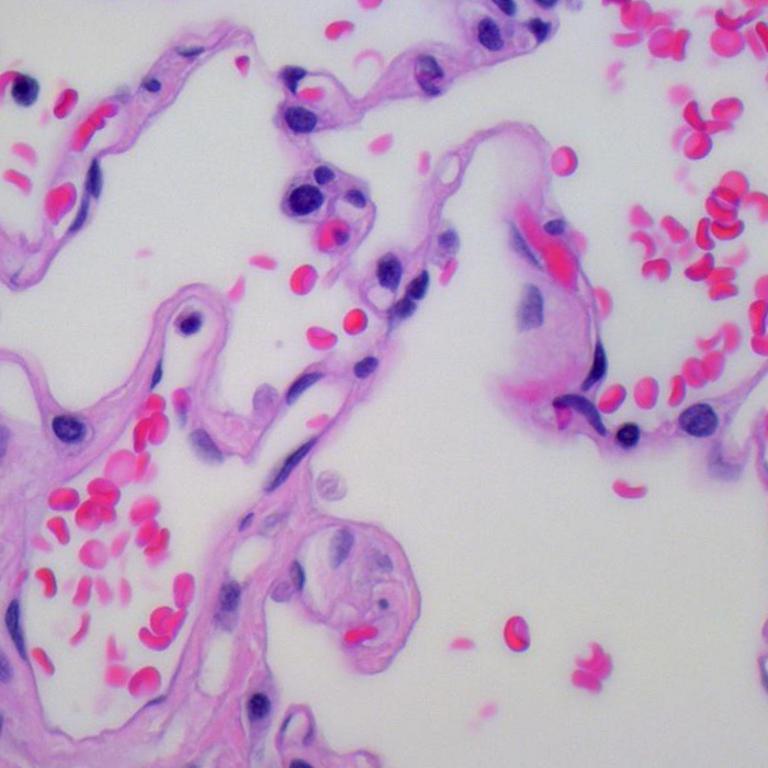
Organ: lung
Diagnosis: benign